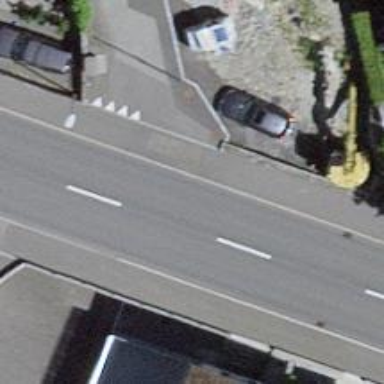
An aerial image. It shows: Unmarked road crossing.